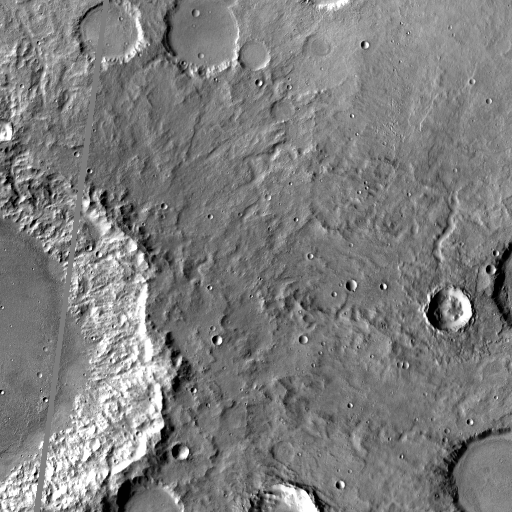
Crater classes present: Background, Other, Layered, Buried